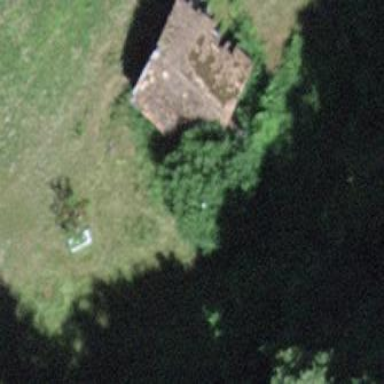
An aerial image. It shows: Rural barn.